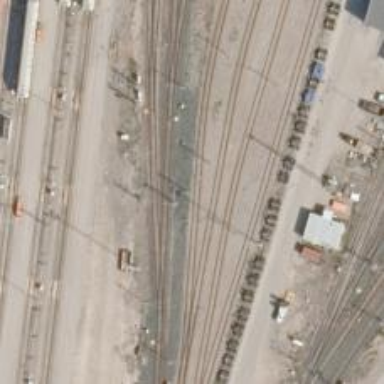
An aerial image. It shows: Rail yard with electrified contact lines for the trains.